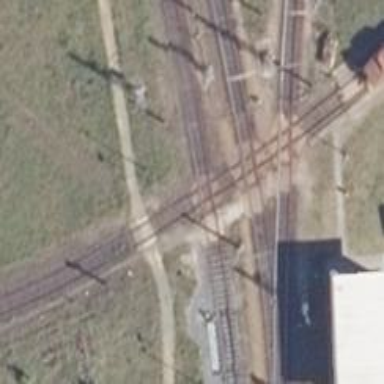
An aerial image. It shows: Railway crossing.